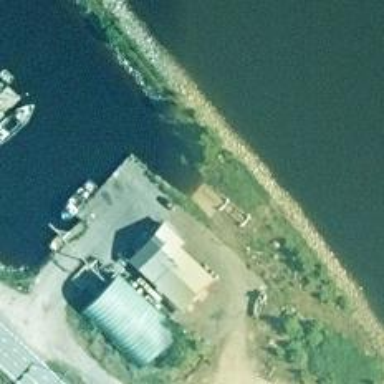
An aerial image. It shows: Slipway on leisure land.